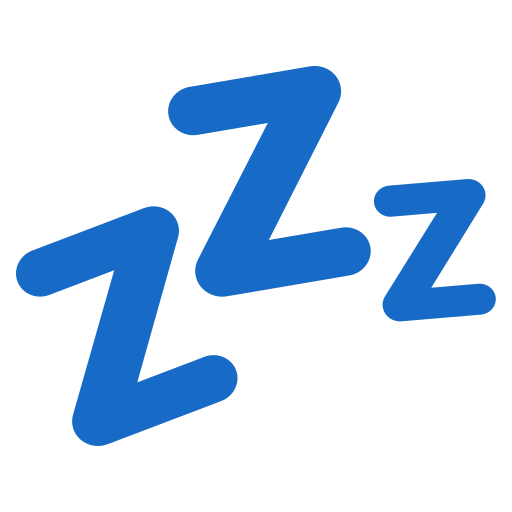
Emoji: 💤